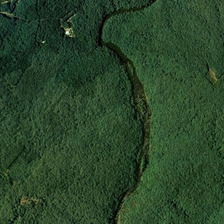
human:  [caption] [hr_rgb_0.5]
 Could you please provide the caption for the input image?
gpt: many green trees are in two sides of a river .

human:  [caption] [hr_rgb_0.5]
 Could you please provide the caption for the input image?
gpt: many green trees are in two sides of a river .

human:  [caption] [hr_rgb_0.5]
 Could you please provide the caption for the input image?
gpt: many green trees are in two sides of a river .

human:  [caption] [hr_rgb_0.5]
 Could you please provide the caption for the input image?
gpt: many green trees are in two sides of a river .

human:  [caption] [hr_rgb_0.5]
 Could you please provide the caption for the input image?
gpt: many green trees are in two sides of a river .